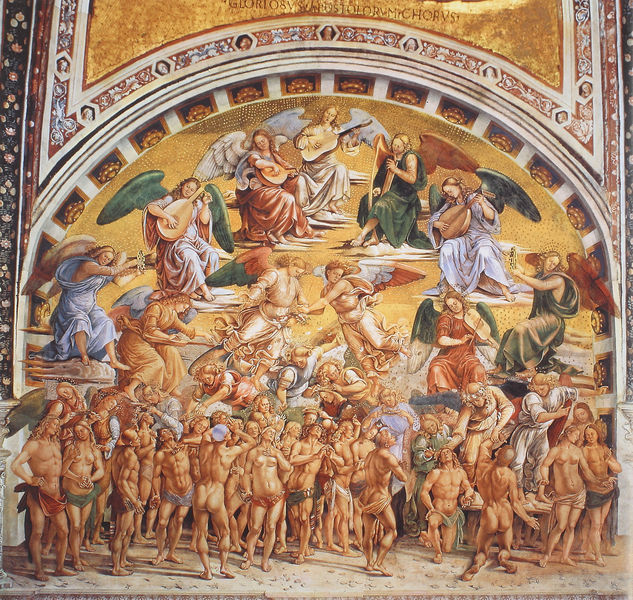
Titel: Cappella Nuova (Cappella della Madonna di S. Brizio)
Künstler: Fra Angelico
Standort: Orvieto, Dom, Cappella Nuova (Cappella della Madonna di S. Brizio) (EU - I - Umbrien)
Schlagwörter: blau, flügel, gemälde, himmel, mann, nackt, gelb, grün, menschen, frau, männer, malerei, kirche, gewand, gold, gitarre, instrumente, musik, musiker, engel, farbig, hintern, bogen, muskeln, ornamente, wandmalerei, freude, spiel, nacktheit, paradies, palast, buchstaben, angel, kunst, christus, jesus, muskel, religiös, fresko, museum, laute, harfe, maria, leier, biblisch, himmelfahrt, latein, laier, musikinstrumente, seiteninstrument, flugel, gitarren, msuiker, engelschöre